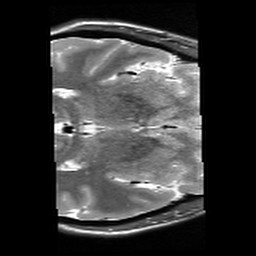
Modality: T2w
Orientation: axial
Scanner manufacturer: siemens
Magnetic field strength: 3 T
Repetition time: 9.86 s
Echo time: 0.05 s